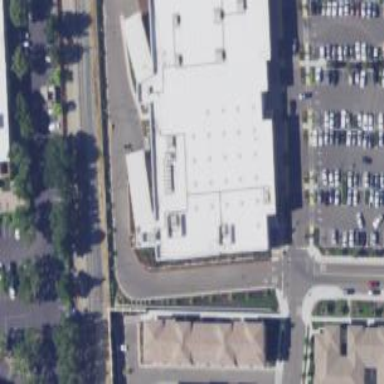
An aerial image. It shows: Retail building.